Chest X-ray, PA view. Patient: 31 years old, sex M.
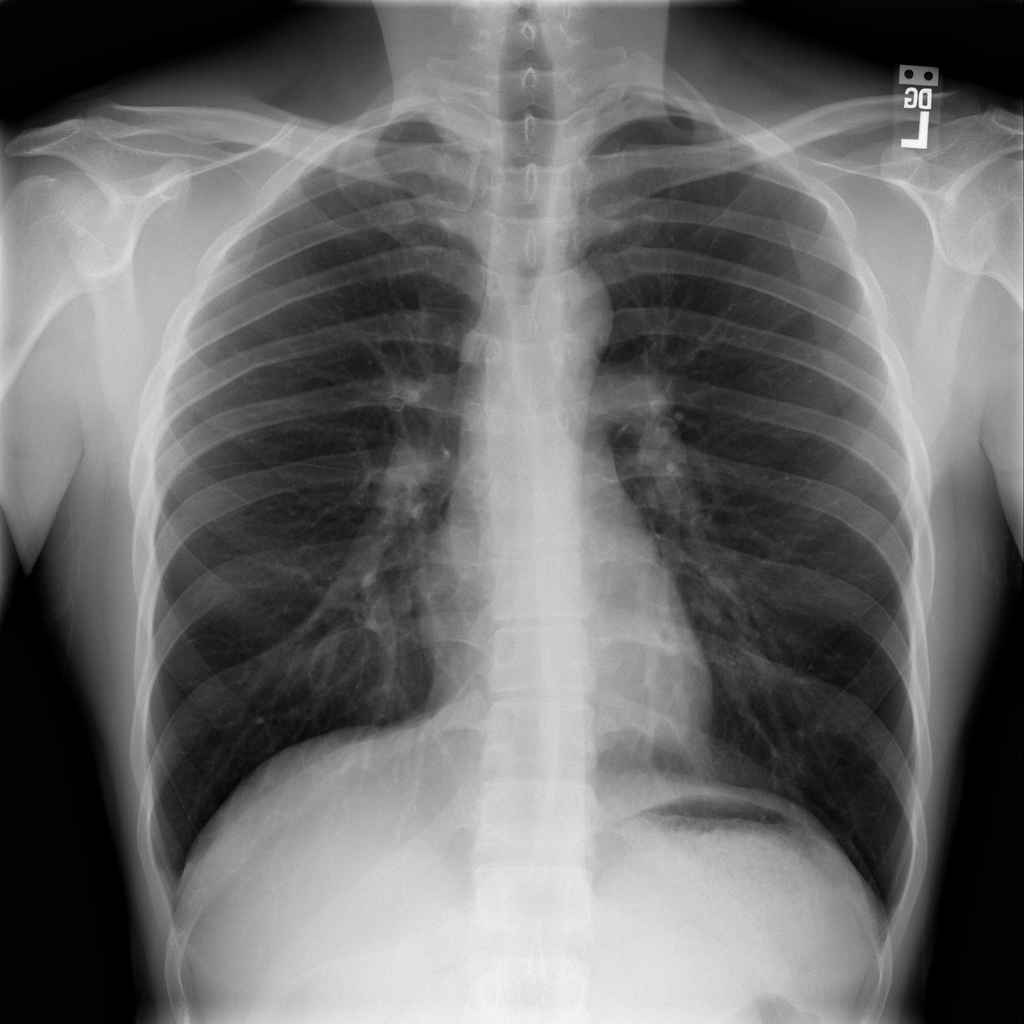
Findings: No Finding